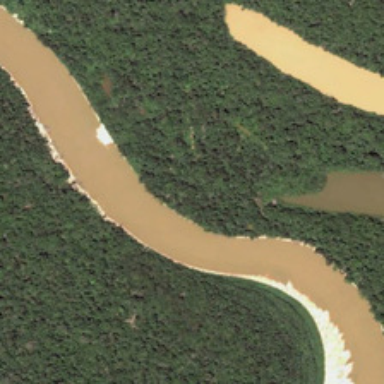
The stretch of turbid river is across the forest .